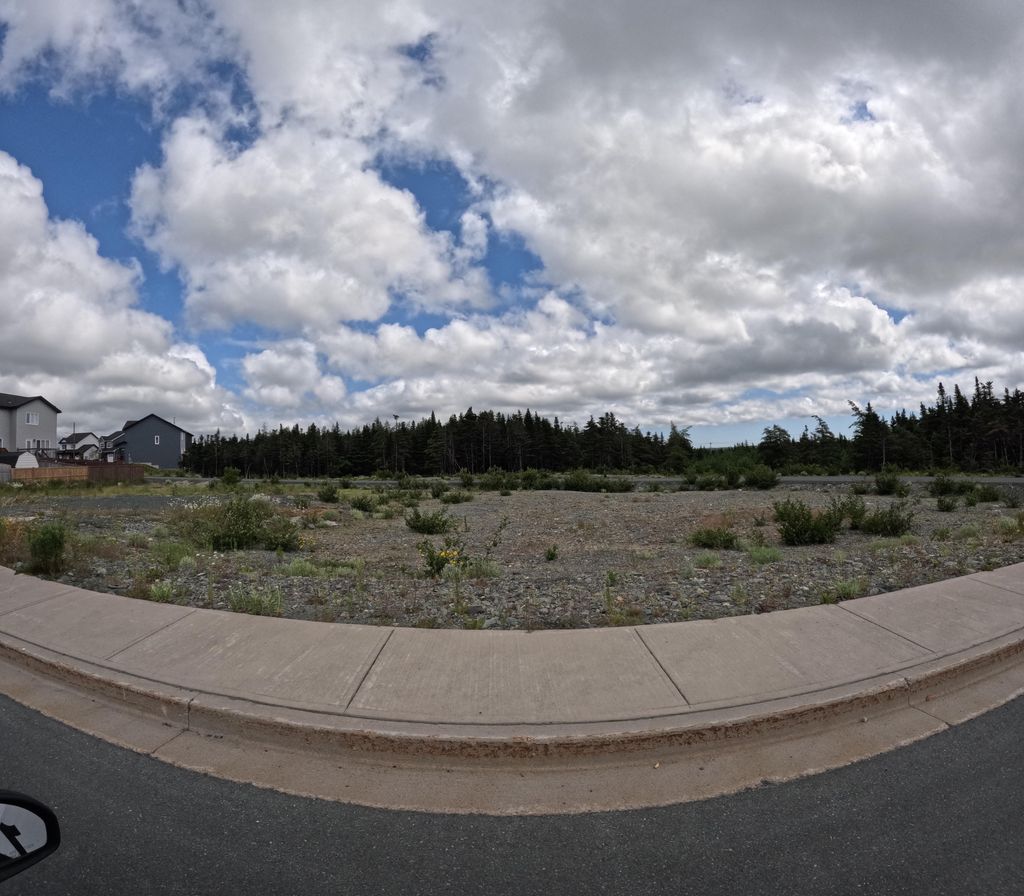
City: st_johns